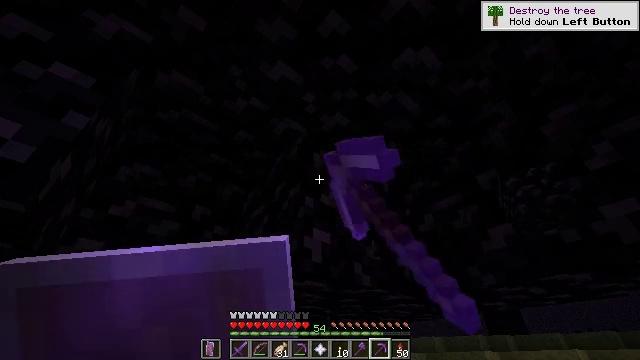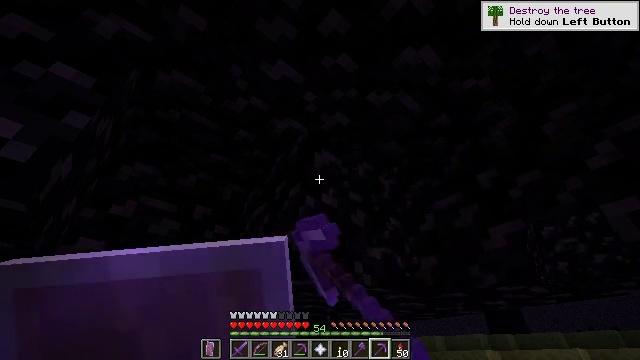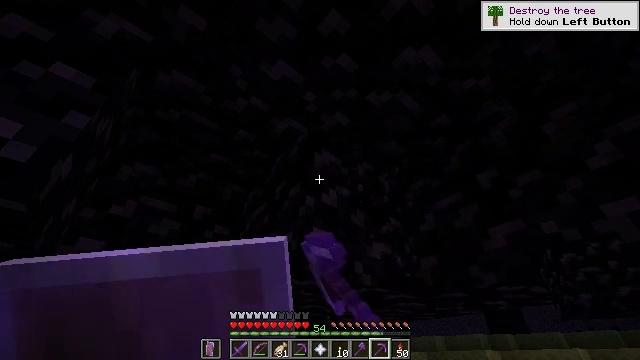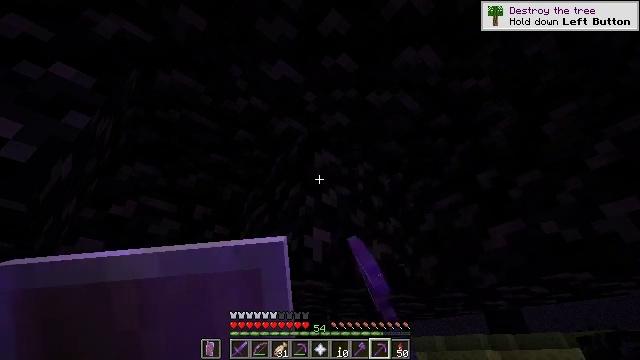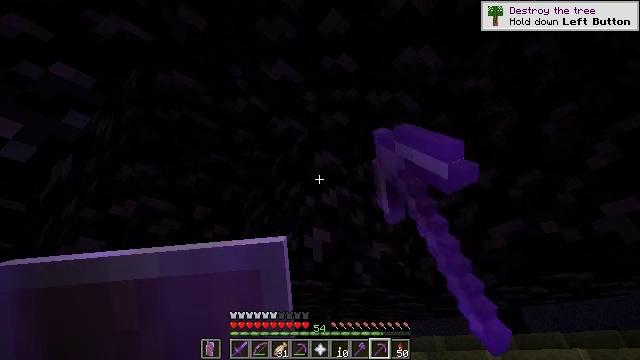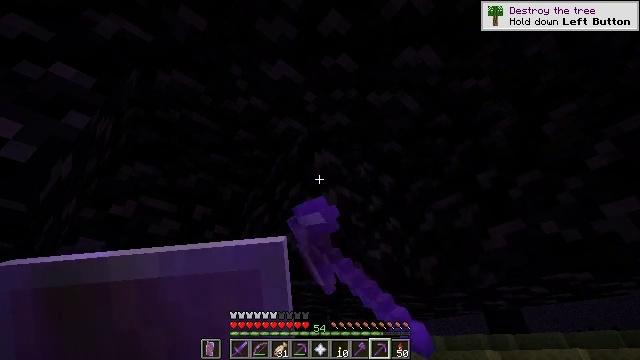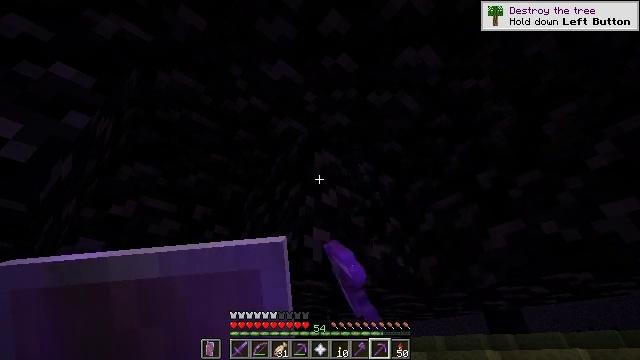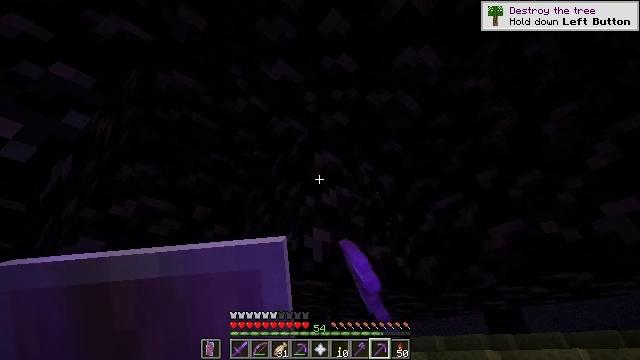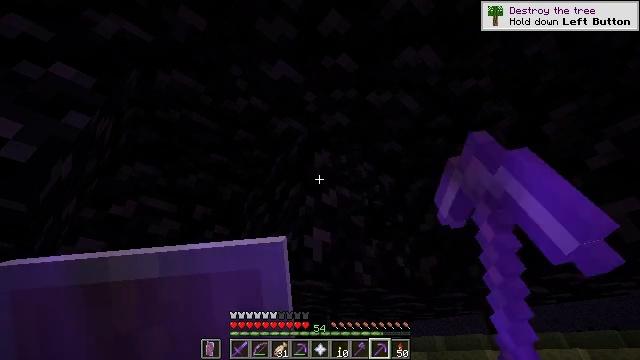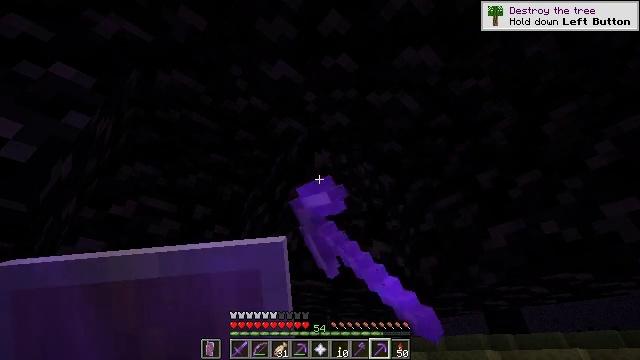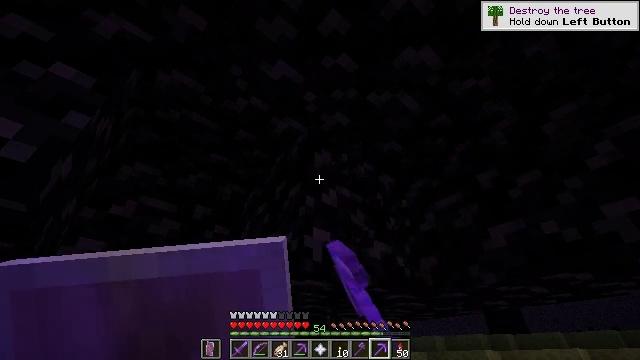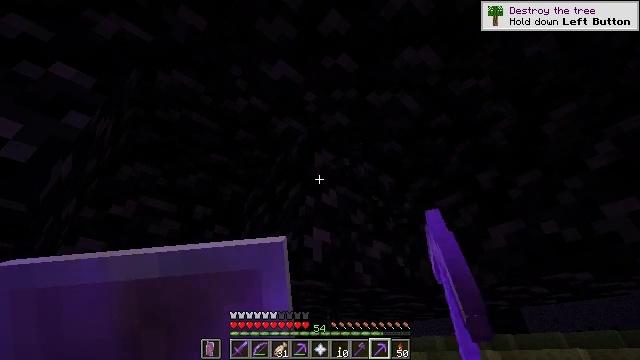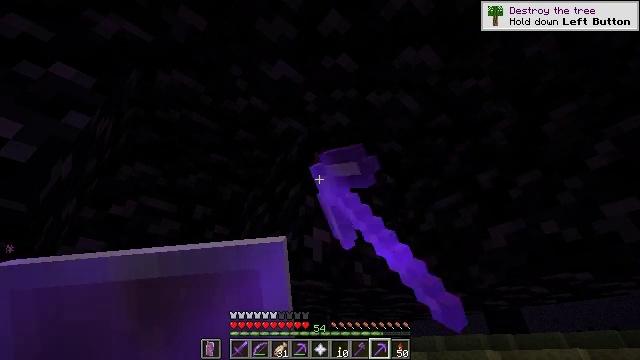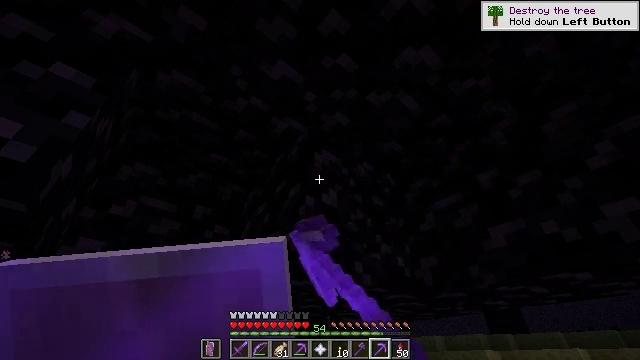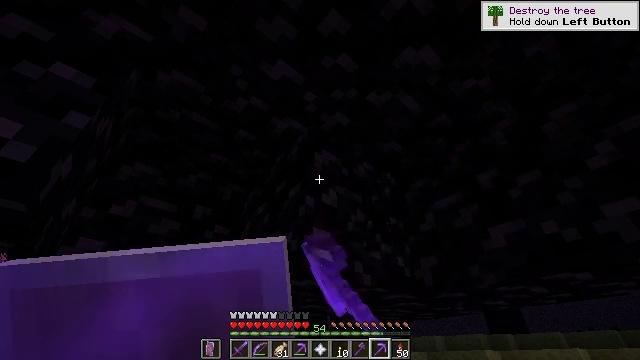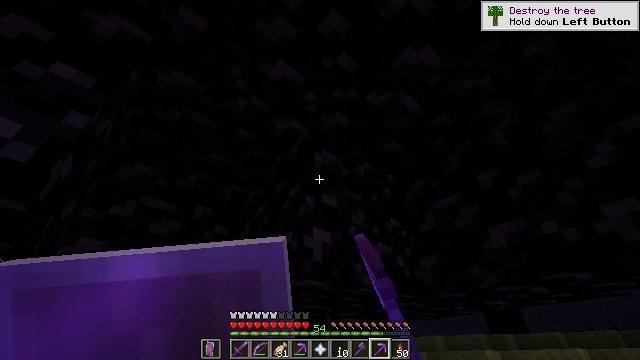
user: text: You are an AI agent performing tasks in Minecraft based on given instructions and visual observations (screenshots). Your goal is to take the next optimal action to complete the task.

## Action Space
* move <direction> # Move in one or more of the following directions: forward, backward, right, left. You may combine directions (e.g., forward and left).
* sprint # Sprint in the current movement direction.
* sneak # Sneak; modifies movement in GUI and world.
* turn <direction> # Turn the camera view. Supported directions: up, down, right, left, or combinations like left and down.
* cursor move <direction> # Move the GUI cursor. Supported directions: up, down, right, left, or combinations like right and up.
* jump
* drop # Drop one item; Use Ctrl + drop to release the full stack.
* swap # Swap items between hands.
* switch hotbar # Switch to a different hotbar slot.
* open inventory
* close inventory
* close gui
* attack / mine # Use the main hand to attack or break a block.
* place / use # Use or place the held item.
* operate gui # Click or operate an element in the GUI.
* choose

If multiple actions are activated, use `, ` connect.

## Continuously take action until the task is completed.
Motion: motion action
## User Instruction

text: Gather obsidian from a lava source.
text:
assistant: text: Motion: attack / mine
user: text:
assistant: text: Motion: attack / mine
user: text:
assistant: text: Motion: attack / mine
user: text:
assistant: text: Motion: attack / mine
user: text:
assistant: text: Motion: attack / mine
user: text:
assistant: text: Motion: attack / mine
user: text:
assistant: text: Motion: attack / mine
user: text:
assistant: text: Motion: attack / mine
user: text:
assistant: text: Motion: attack / mine
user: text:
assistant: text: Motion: attack / mine
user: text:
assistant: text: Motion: attack / mine
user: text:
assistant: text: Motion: attack / mine
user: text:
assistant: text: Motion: attack / mine
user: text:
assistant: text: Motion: attack / mine
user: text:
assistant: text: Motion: attack / mine
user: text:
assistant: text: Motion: attack / mine
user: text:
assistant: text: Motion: attack / mine
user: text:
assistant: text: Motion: attack / mine
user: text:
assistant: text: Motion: attack / mine
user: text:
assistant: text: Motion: attack / mine
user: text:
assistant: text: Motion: attack / mine
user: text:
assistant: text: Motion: attack / mine
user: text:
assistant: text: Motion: attack / mine
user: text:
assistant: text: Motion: attack / mine
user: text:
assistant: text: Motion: attack / mine
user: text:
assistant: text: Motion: attack / mine
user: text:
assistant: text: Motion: attack / mine
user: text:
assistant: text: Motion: attack / mine
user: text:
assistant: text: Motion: attack / mine
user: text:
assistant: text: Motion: attack / mine